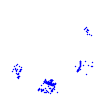
Particle: proton